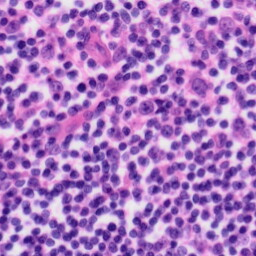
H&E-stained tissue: Tonsil